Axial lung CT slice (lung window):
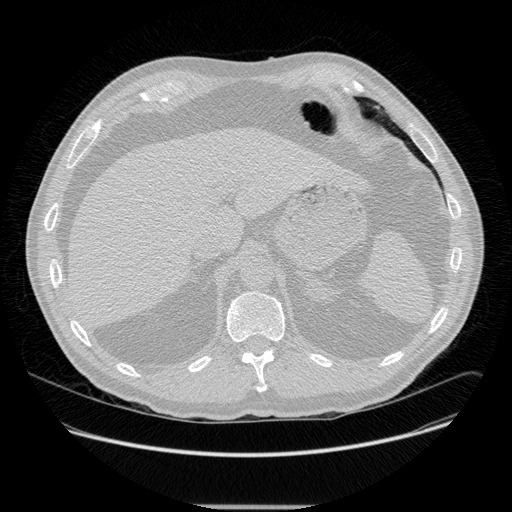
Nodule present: no